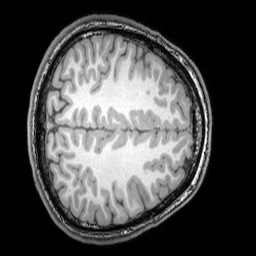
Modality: T1w
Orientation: axial
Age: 24
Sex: male
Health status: healthy
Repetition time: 0.081 s
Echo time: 0.037 s